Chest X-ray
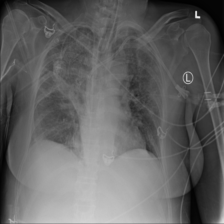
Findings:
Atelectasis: positive
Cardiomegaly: negative
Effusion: negative
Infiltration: negative
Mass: negative
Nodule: negative
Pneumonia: negative
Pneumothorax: negative
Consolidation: negative
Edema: negative
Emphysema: negative
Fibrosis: negative
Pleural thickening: negative
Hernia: negative